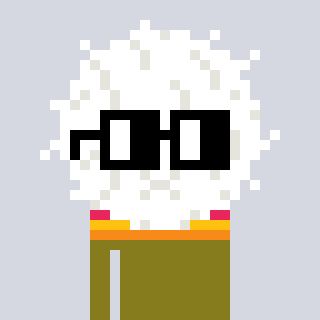
a pixel art character with square black glasses, a cottonball-shaped head and a gunk-colored body on a cool background